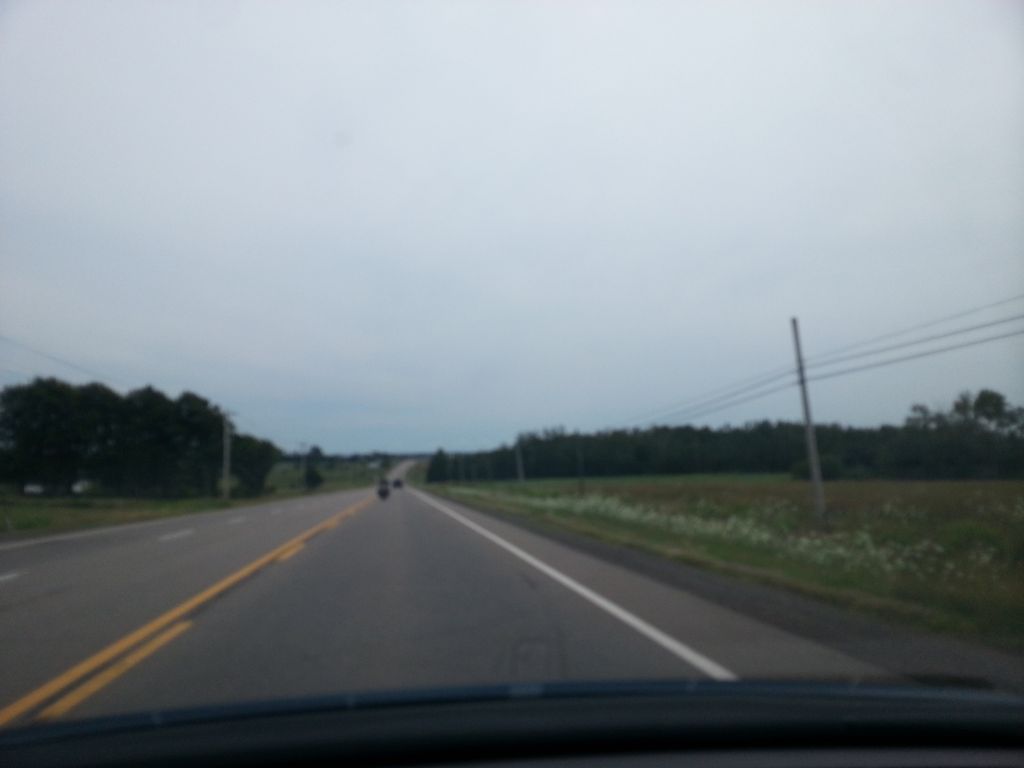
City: charlottetown